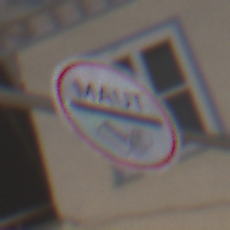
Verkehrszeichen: MautflichtigeStrecke
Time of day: Night
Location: Outdoor (Urban)
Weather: Overcast
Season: Winter
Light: Artificial